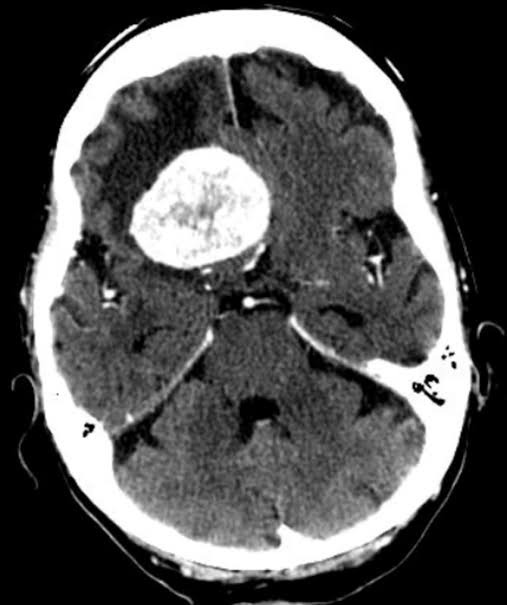
Label: meningioma